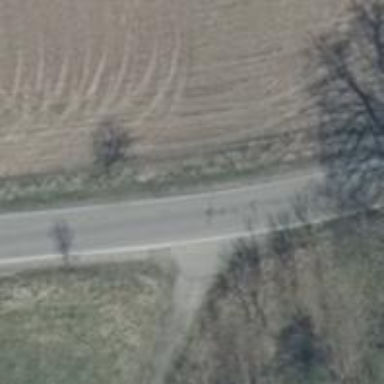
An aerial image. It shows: Asphalt track with grade5 road surface.